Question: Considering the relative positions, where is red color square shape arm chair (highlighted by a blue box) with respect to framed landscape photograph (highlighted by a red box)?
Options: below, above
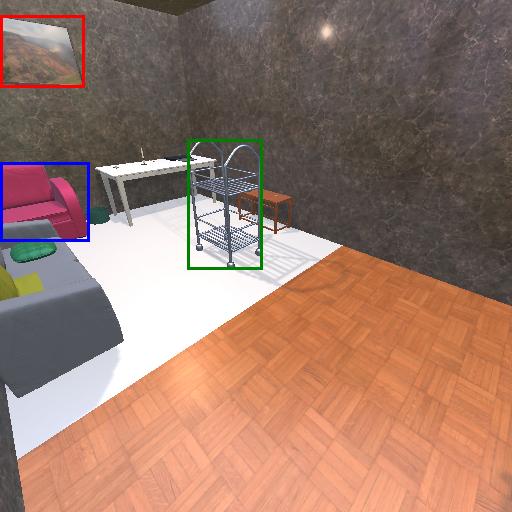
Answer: below